Interaction volume radius: 10 \u00c5
Interaction volume height: 20 \u00c5
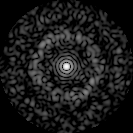
Disorder parameter: 0.8497